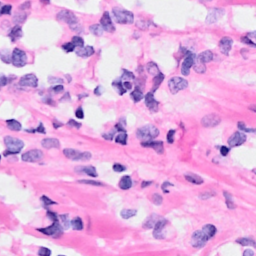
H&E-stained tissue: Breast